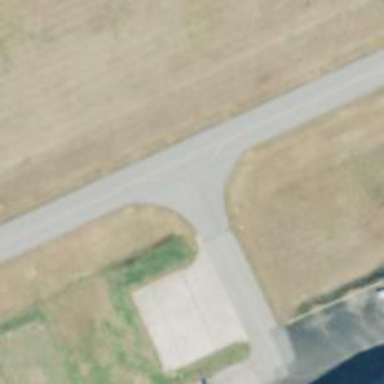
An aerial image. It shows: Image of taxiway at airport.